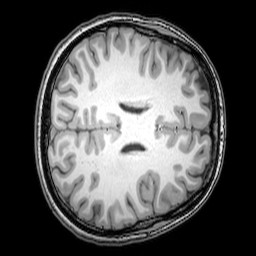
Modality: T1w
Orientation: axial
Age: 23
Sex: female
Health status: healthy
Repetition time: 0.081 s
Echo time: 0.037 s